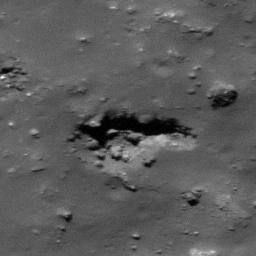
Pit: Tycho 5c
Host crater: Tycho
Host type: impact_melt
Lunar coordinates: latitude -42.615, longitude 348.642